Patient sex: M
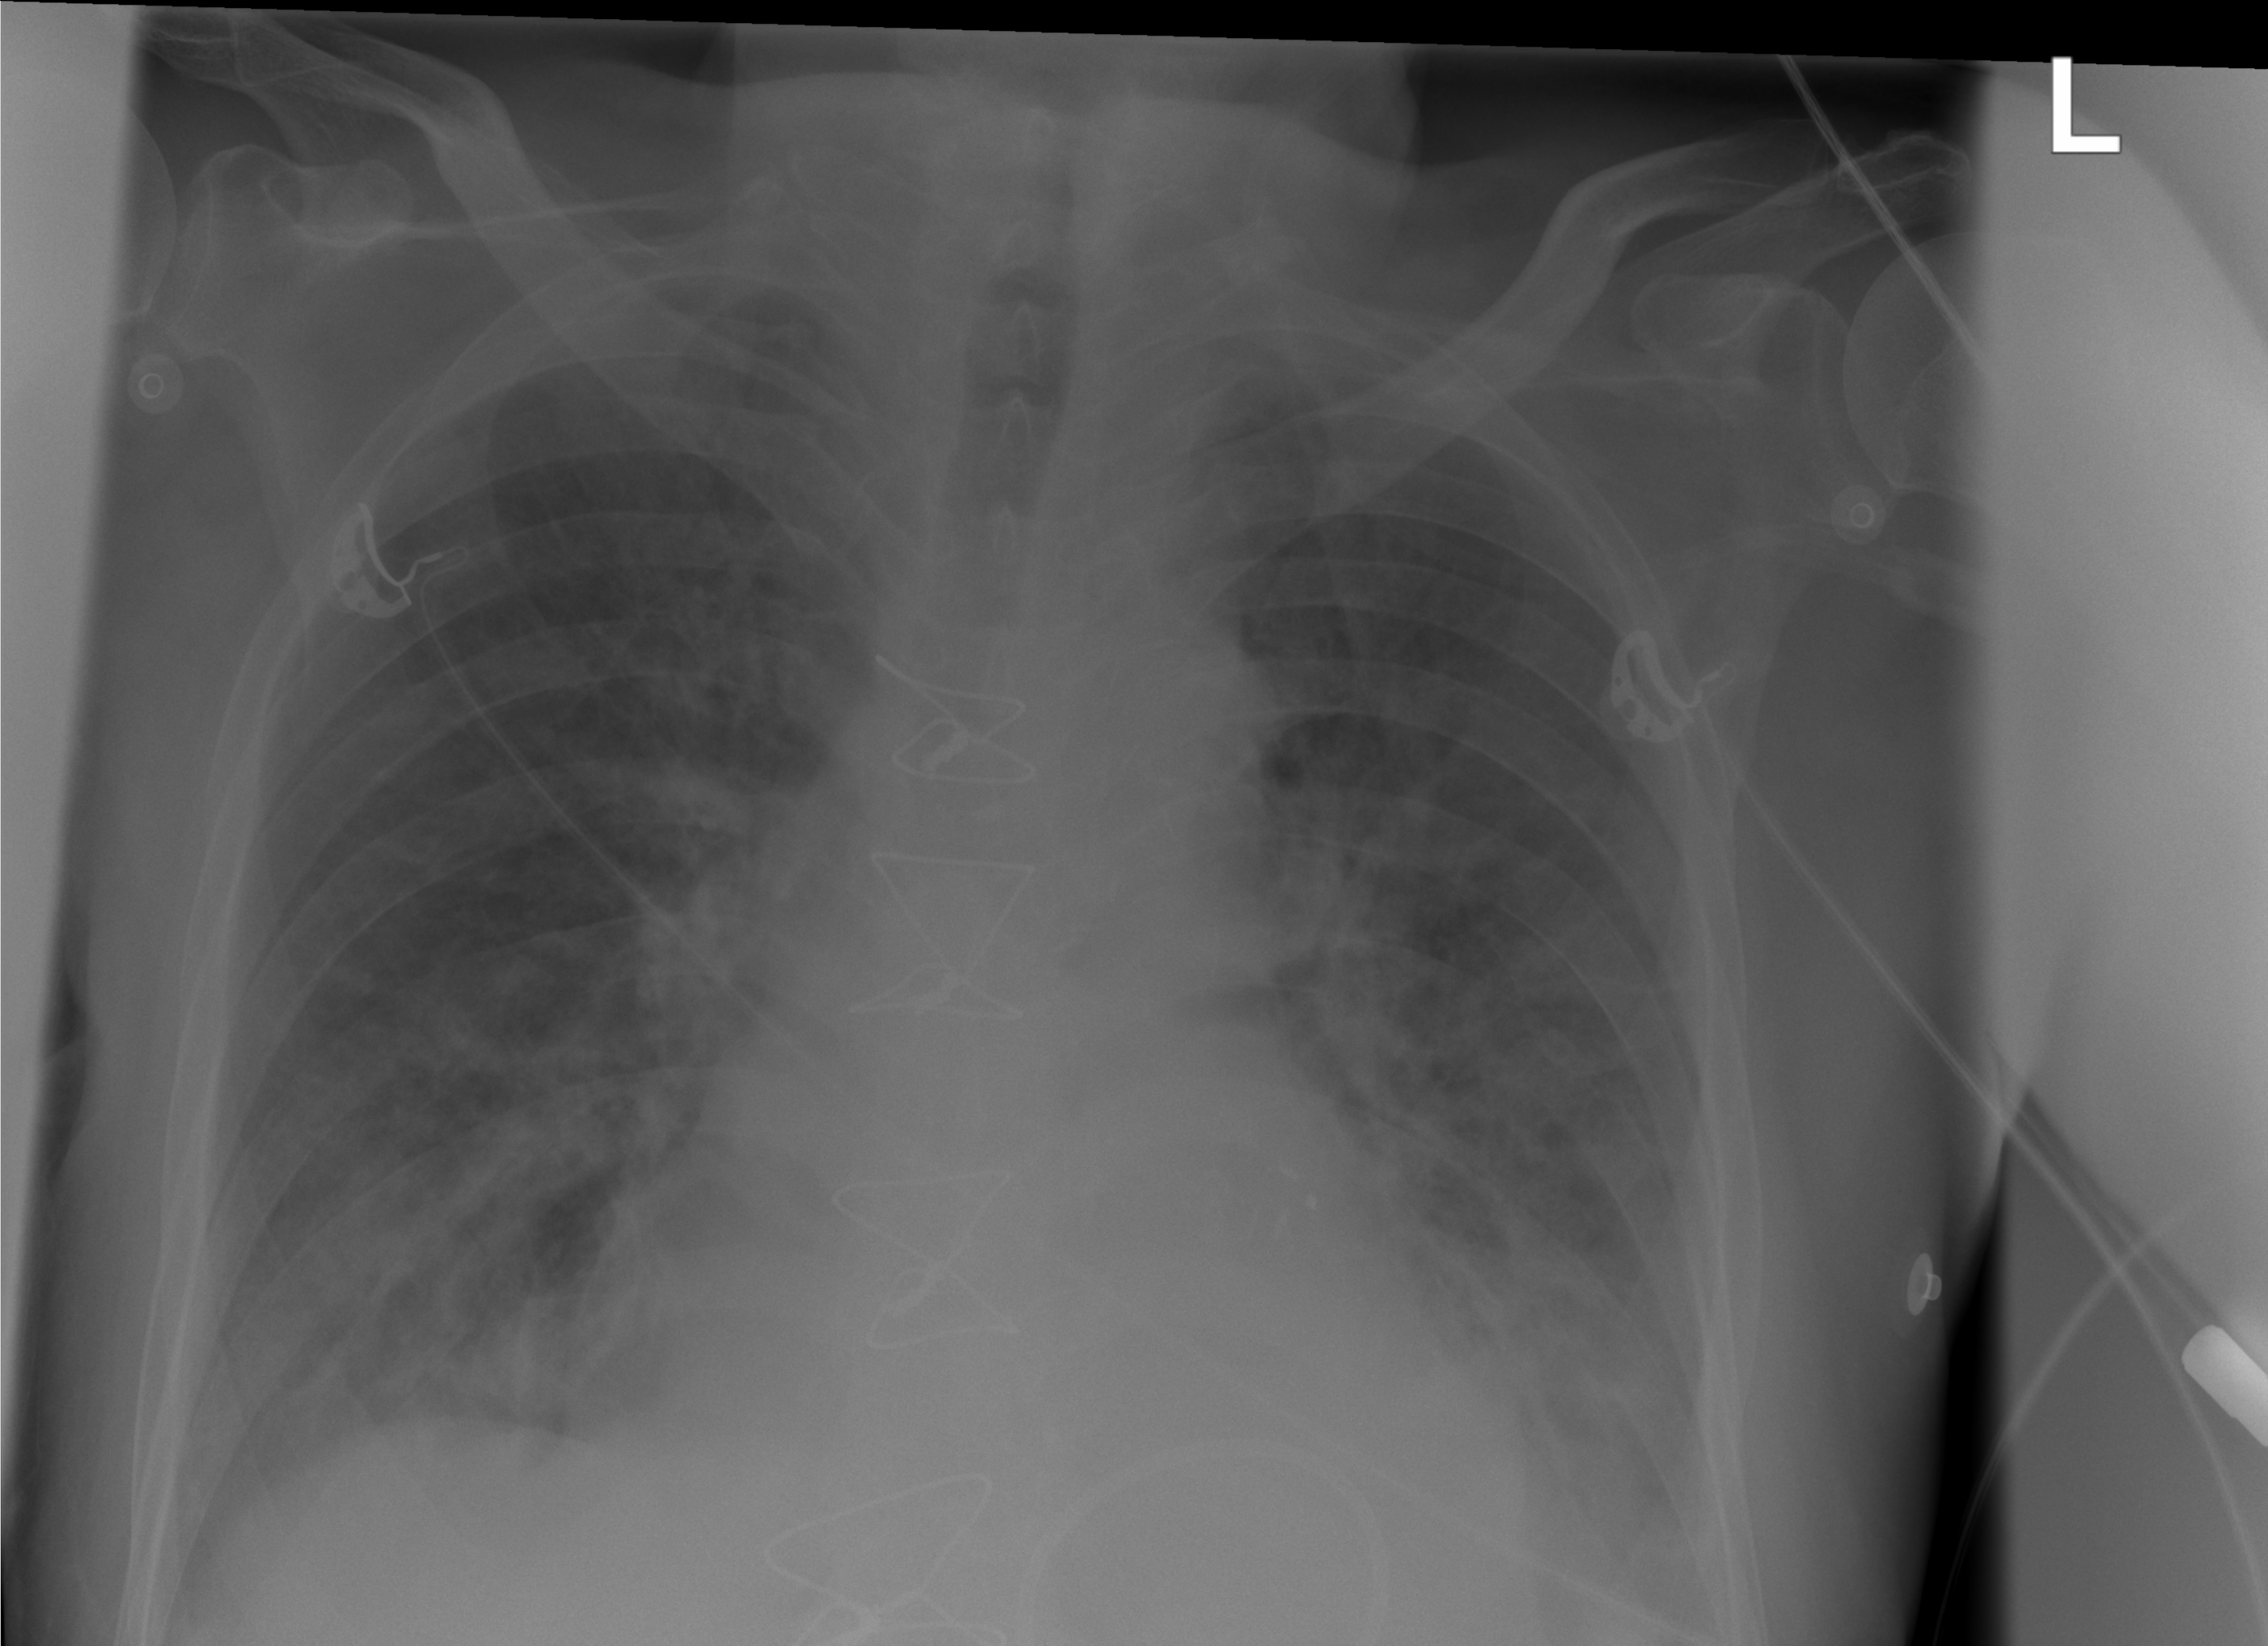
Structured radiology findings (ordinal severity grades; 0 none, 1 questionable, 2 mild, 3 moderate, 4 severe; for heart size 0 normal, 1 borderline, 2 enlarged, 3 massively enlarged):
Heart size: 0
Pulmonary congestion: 2
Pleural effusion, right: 2
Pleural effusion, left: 2
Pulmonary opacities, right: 2
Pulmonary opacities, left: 2
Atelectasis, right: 0
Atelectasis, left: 2